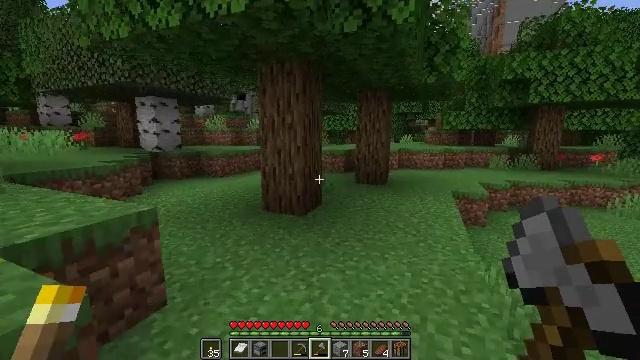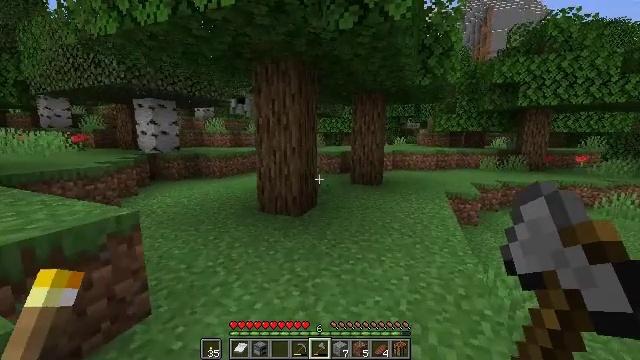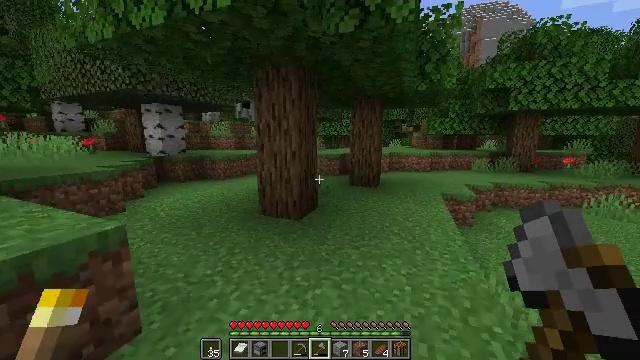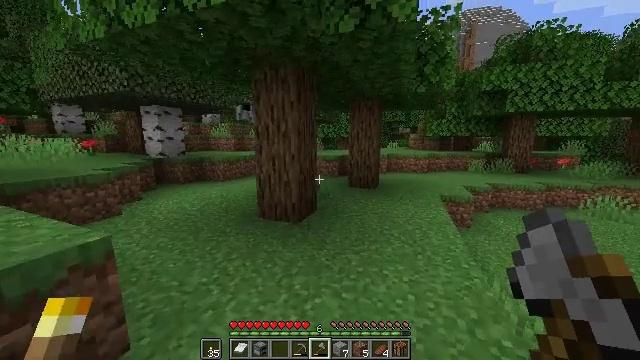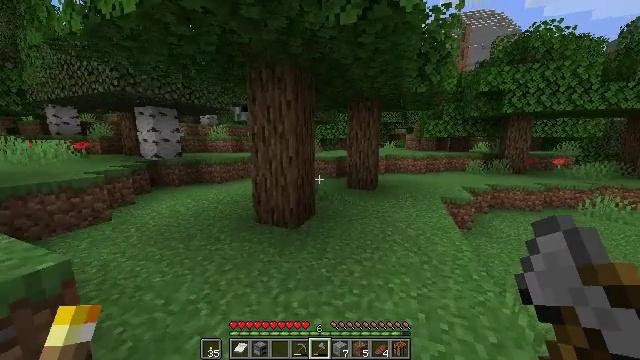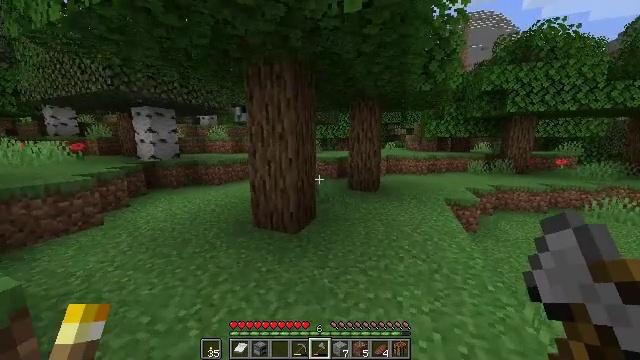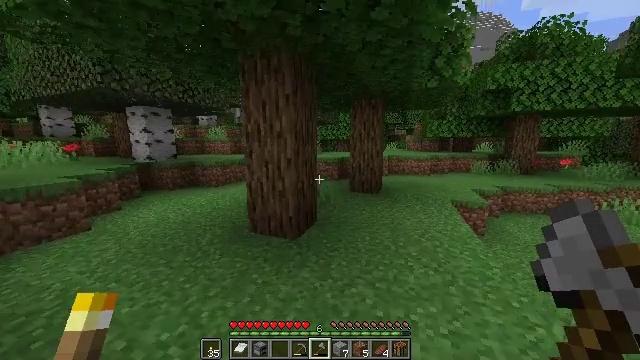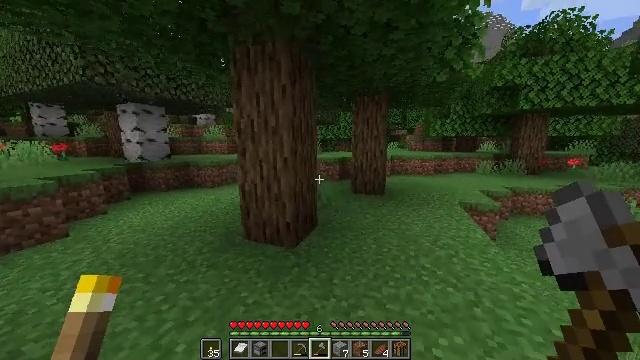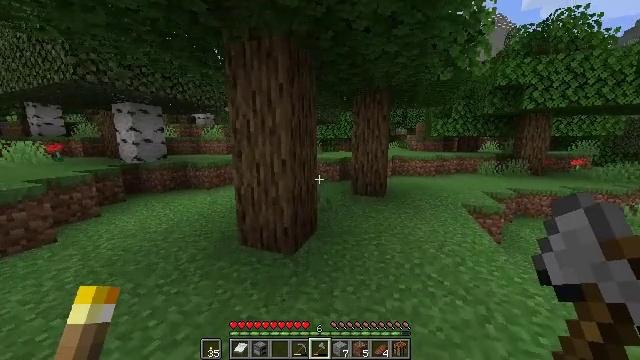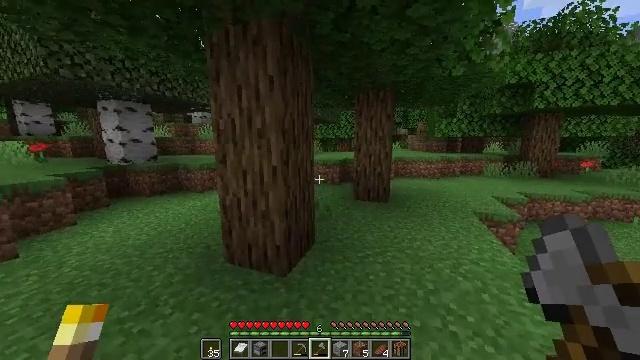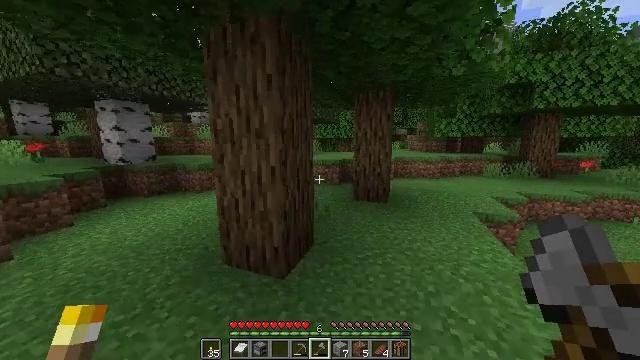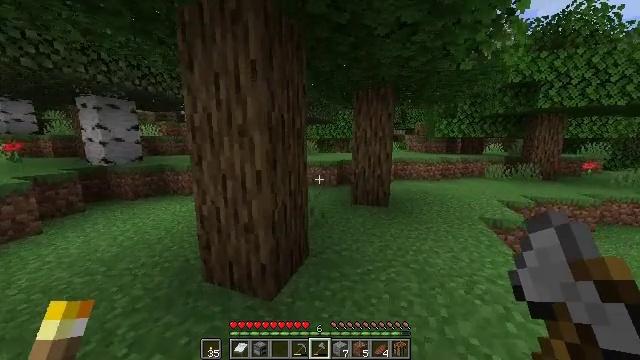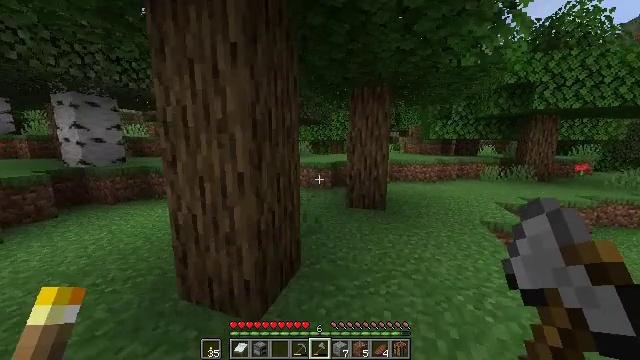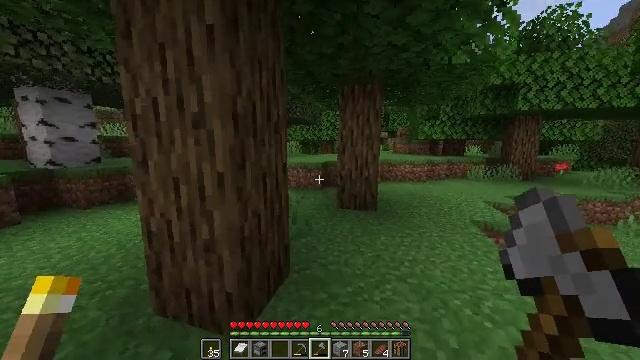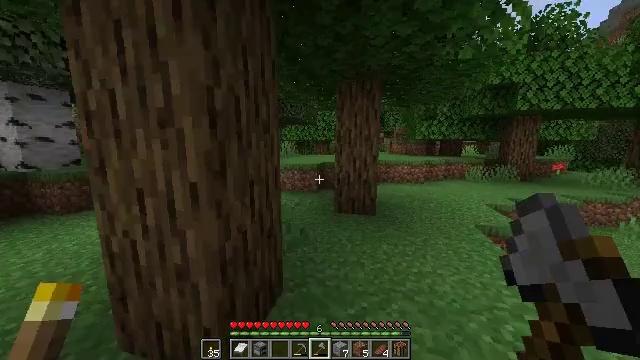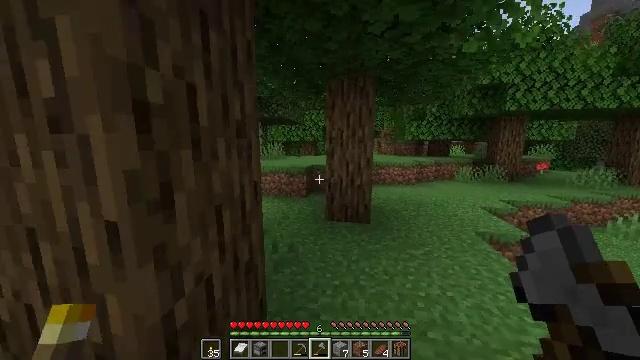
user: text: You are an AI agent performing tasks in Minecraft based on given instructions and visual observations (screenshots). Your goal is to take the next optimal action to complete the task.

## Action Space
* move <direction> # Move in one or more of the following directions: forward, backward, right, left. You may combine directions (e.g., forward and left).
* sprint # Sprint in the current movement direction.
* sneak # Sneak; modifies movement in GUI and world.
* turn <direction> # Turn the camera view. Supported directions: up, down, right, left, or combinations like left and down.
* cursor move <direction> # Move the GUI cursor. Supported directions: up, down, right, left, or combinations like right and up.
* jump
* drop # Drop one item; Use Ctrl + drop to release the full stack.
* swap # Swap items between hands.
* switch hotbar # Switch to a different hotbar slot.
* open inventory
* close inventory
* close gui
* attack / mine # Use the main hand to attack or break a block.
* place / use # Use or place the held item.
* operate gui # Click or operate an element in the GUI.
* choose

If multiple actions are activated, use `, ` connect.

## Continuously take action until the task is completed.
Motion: motion action
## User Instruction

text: Gather bee nest from a tree in the forest.
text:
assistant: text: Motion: move forward, sprint
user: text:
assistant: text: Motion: move forward, sprint
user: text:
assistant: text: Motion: move forward, sprint
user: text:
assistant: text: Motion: move forward, sprint
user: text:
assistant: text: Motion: move forward, sprint
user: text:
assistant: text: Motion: move forward, sprint
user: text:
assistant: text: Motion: move forward, sprint
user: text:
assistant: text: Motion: move forward, sprint
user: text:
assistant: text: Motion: move forward, sprint
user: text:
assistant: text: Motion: move forward, sprint
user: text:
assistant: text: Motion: move forward, sprint
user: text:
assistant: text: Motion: move forward, sprint, turn right
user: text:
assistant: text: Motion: move forward, sprint, turn right
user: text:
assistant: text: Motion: move forward, sprint, turn right
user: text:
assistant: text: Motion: move forward, sprint, turn right
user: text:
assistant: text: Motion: move forward, sprint, turn right
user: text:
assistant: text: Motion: move forward, sprint
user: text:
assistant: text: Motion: move forward, sprint
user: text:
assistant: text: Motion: move forward, sprint
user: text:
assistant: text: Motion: move forward, sprint
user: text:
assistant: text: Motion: move forward, sprint
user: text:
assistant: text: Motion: move forward, sprint
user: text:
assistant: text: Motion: move forward, sprint, turn left
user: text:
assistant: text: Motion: move forward, sprint, turn left
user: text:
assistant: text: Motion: move forward, sprint, turn left
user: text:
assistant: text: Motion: move forward, sprint, turn left
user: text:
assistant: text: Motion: move forward, sprint, turn left
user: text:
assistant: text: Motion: move forward, sprint, turn left
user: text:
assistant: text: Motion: move forward, sprint, turn left
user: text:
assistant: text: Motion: move forward, sprint, turn left